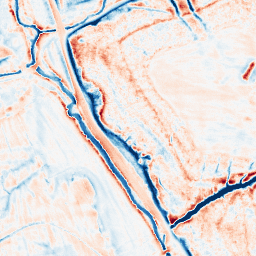
Category: edge_preserving
Decomposition family: anisotropic_diffusion
Decomposition parameters: iterations: 50
kappa: 30
gamma: 0.15
Upsampling method: sinc_hamming
Upsampling parameters: scale: 2
kernel_size: 16
Upsampling scale: 2